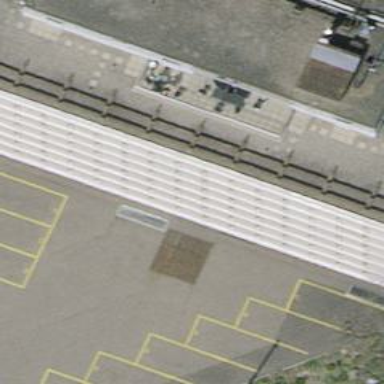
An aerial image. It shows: Asphalt parking aisle along service road.